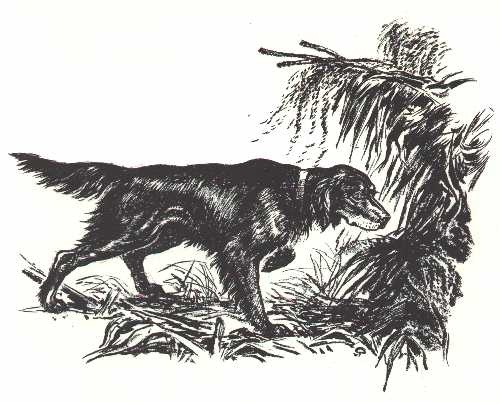
Label: flat-coated retriever